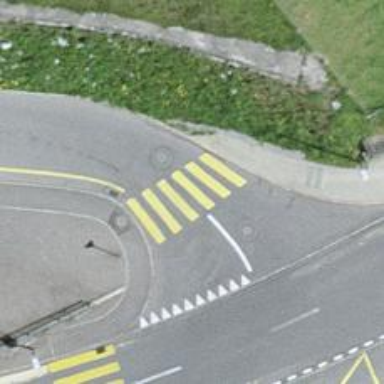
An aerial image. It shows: Marked crossing on the road.